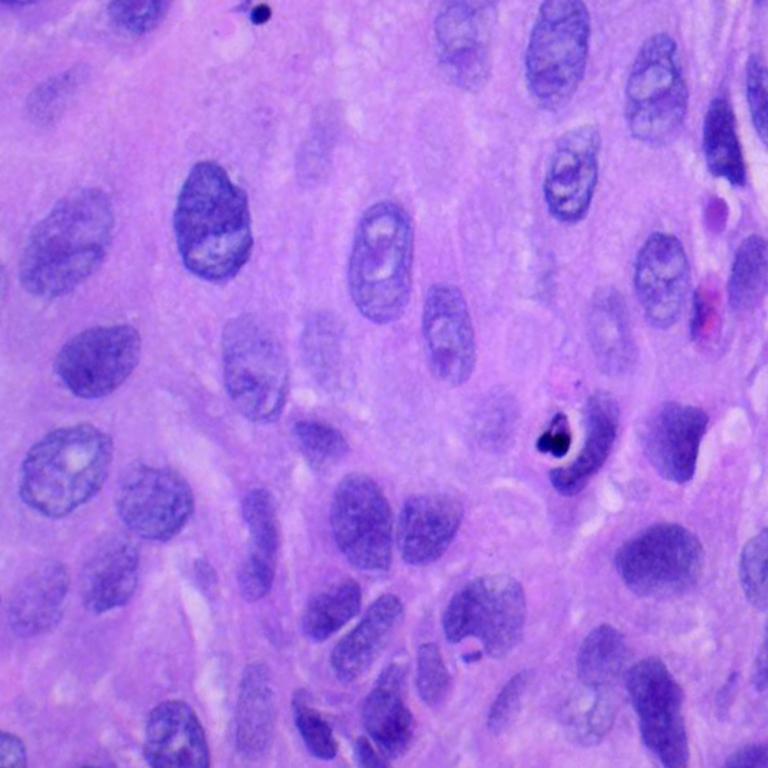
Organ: lung
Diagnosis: squamous carcinomas